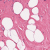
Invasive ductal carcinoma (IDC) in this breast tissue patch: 0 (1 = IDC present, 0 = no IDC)